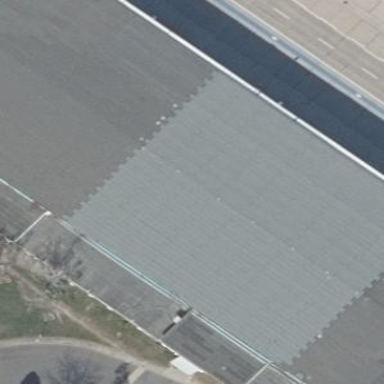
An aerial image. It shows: Hangar located at airport.